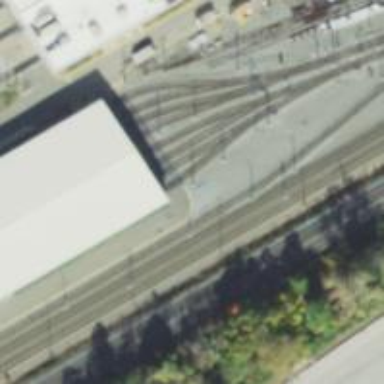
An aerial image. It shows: Light rail yard with electrified contact line. The yard includes building passage tunnel.